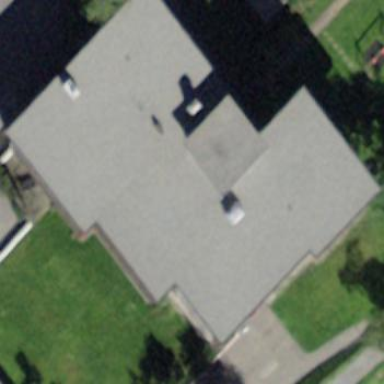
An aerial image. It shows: Building with flat roof.